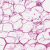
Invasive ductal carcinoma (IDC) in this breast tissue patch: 0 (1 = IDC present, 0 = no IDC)